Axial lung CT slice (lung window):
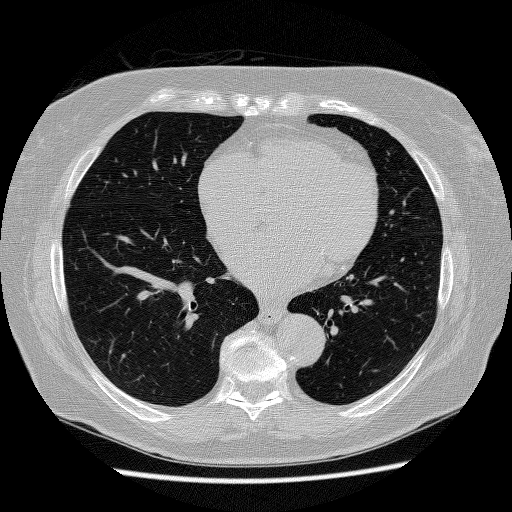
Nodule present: no